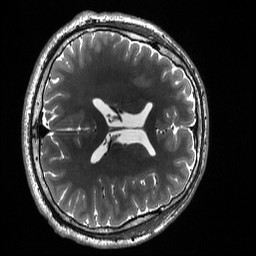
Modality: T2w
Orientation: axial
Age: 23
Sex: male